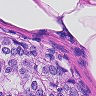
Metastatic tissue present: yes